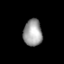
Tissue: lung
Cell type: Epithelial cells
Senescence score: 0.6615
Nuclear area (px): 487
Mean DAPI intensity: 158.645